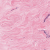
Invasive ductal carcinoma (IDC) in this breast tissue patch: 0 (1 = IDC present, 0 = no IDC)